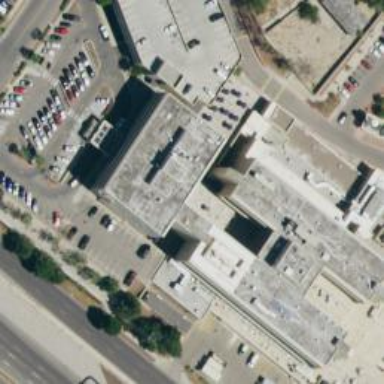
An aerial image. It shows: Hospital building.